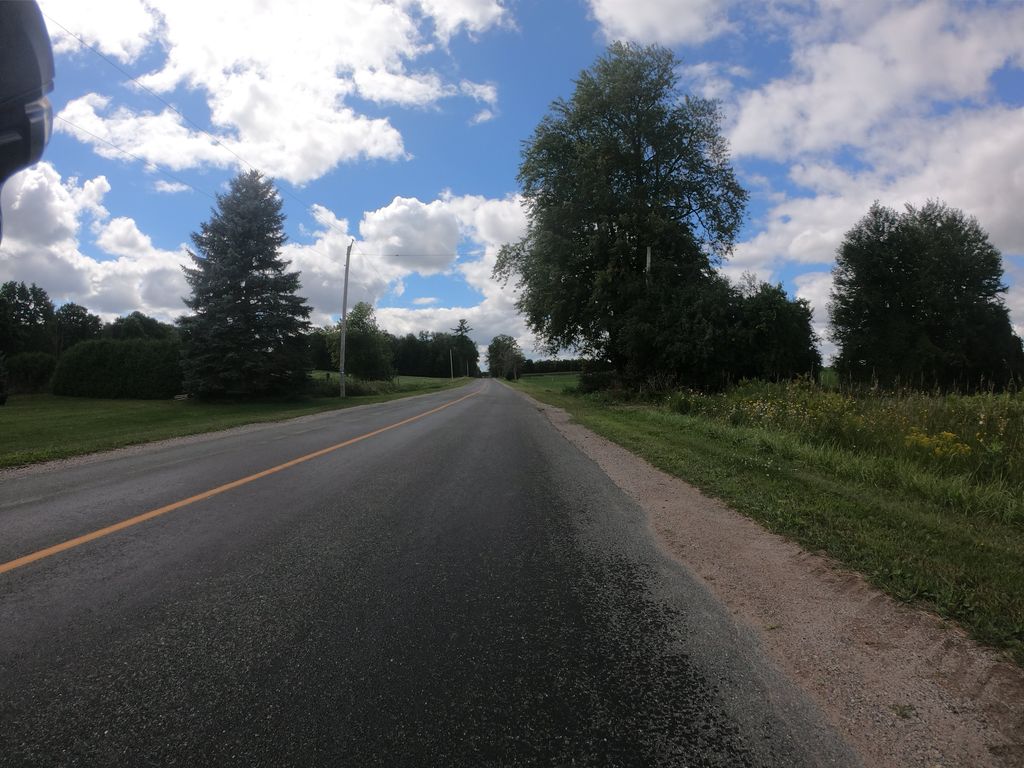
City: kitchener-waterloo